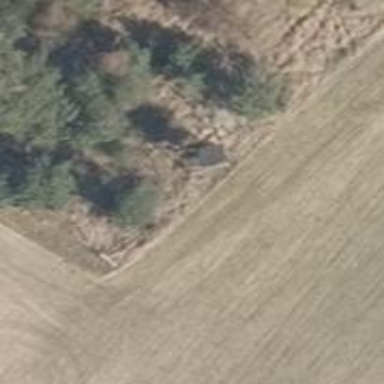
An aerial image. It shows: Shelter that serves as hunting stand.